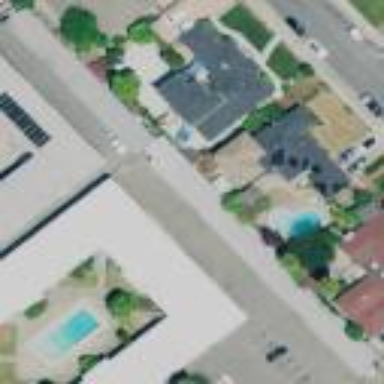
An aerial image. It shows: Group of garages.